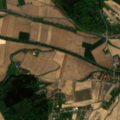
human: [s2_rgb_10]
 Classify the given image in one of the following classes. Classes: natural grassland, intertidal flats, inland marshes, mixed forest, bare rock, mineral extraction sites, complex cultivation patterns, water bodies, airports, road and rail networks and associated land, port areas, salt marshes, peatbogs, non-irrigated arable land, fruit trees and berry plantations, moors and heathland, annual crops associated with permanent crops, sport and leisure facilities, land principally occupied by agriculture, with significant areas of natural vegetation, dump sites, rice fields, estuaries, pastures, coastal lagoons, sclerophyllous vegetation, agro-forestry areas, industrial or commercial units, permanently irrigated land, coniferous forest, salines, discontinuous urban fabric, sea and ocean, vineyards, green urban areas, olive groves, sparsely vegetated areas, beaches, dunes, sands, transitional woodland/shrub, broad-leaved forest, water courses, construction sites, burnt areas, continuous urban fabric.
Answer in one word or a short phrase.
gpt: discontinuous urban fabric, non-irrigated arable land, complex cultivation patterns, land principally occupied by agriculture, with significant areas of natural vegetation, broad-leaved forest